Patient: sex F, age 56
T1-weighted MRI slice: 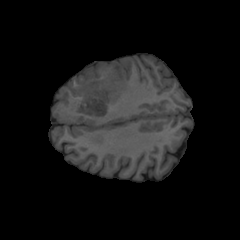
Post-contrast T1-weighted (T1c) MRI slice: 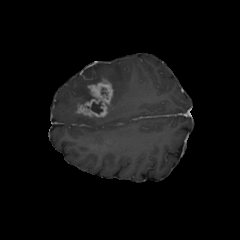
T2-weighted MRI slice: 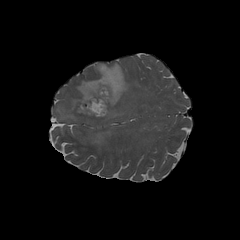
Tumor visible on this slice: yes
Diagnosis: Glioblastoma, IDH-wildtype
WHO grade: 4